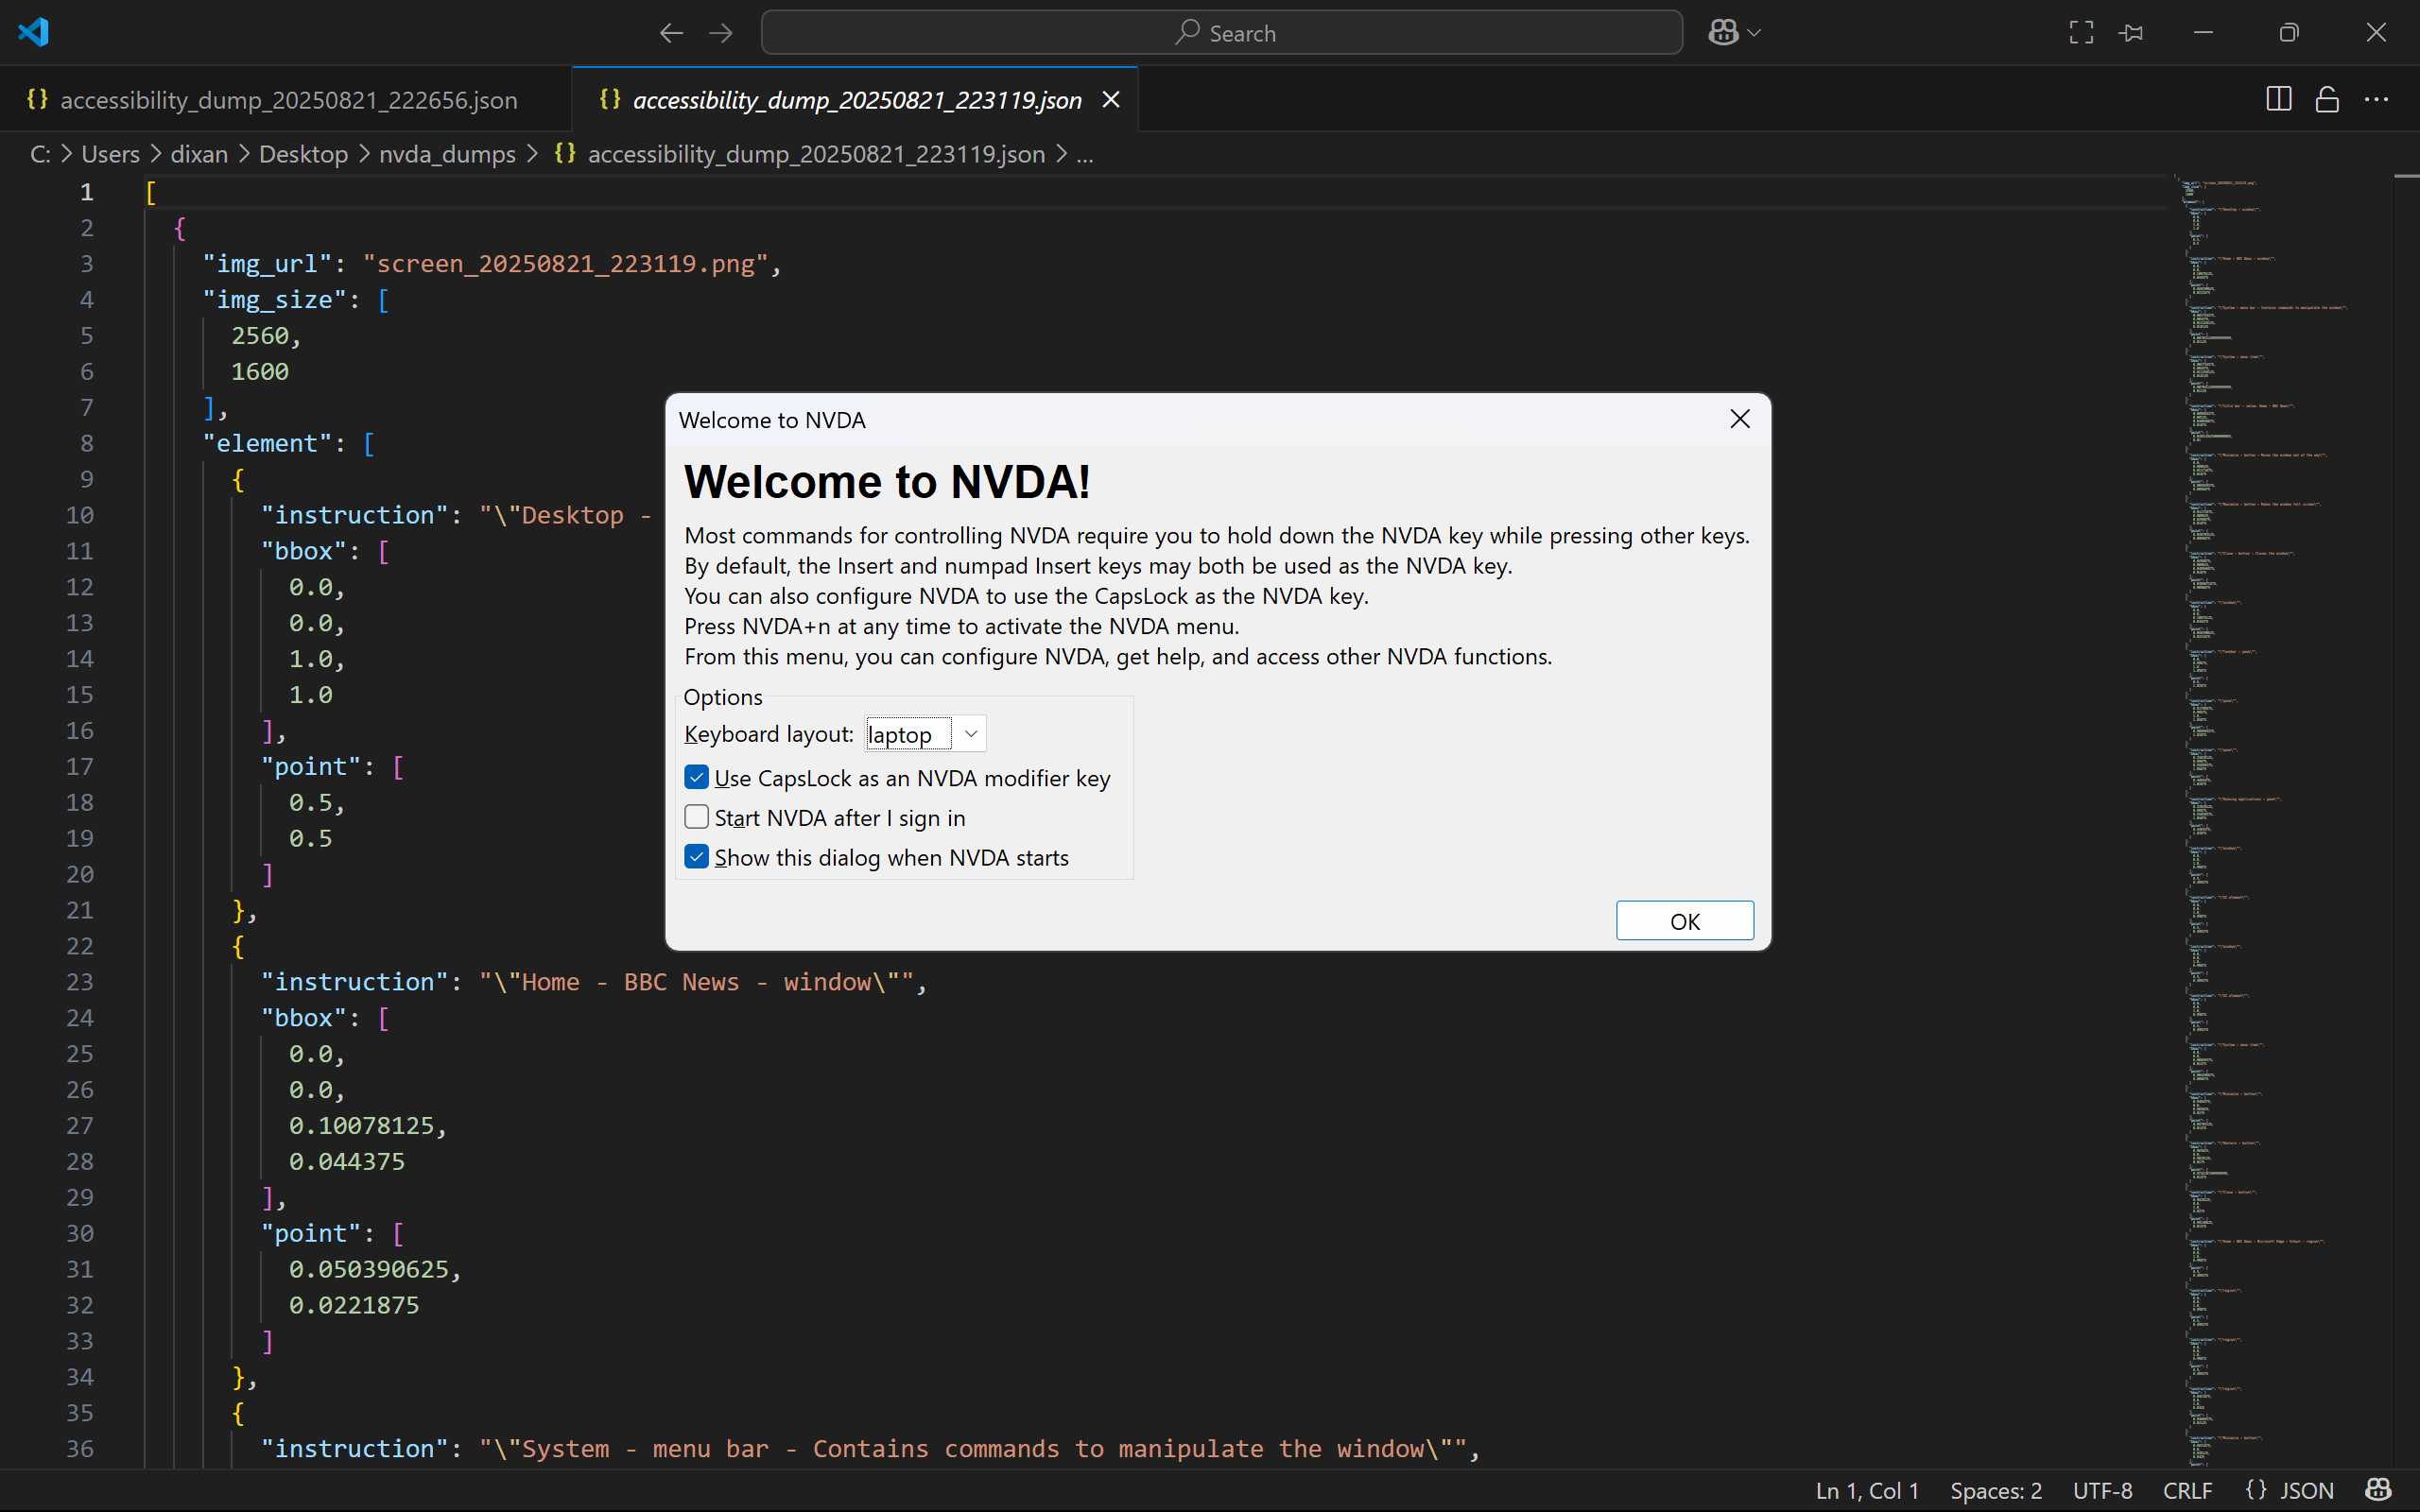
UI elements on screen:
"Desktop - window"
"Google Gemini - window"
"System - menu bar - Contains commands to manipulate the window"
"System - menu item"
"title bar - value: Google Gemini"
"Minimise - button - Moves the window out of the way"
"Maximise - button - Makes the window full screen"
"Close - button - Closes the window"
"window"
"Taskbar - pane"
"pane"
"Running applications - pane"
"Welcome to NVDA - window"
"title bar - value: Welcome to NVDA"
"Close - button - Closes the window"
"Welcome to NVDA - dialog - Welcome to NVDA!
Most commands for controlling NVDA require you to hol..."
"Welcome to NVDA! - window"
"Welcome to NVDA! - text"
"Most commands for controlling NVDA require you to hold down the NVDA key while pressing other key..."
"Options - window"
"Options - grouping"
"Keyboard layout: - window"
"Keyboard layout: - text"
"Keyboard layout: - window"
"Keyboard layout: - combo box - value: laptop"
"Keyboard layout: - text - value: laptop"
"Open - button"
"Use CapsLock as an NVDA modifier key - window"
"Use CapsLock as an NVDA modifier key - check box"
"Start NVDA after I sign in - window"
"Start NVDA after I sign in - check box"
"Show this dialog when NVDA starts - window"
"Show this dialog when NVDA starts - check box"
"OK - window"
"OK - button"
"accessibility_dump_20250821_223119.json - Visual Studio Code - pane"
"pane"
"Minimize - button"
"Maximize - button"
"Restore - button"
"Close - button"
"pane"
"accessibility_dump_20250821_223119.json - Visual Studio Code - document"
"section"
"pane"
"window"
"UI element"
"DesktopWindowXamlSource - pane"
"pane"
"tab control"
"list"
"Windows PowerShell - tab"
"graphic"
"Windows PowerShell - text"
"Close Tab - button"
" - text"
"New Tab - split button - Press the button to open a new terminal tab with your default profile. O..."
" - button"
" - text"
"More options - button"
"button"
" - text"
"button"
" - text"
"button"
" - text"
"UI element"
"Windows PowerShell - terminal"
"Vertical - scroll bar - value: 0"
"Vertical Small Decrease - button"
" - text"
"Vertical Large Increase - button"
"Vertical Small Increase - button"
" - text"
"System - menu bar"
"System - menu item"
"Minimise - button"
"Maximise - button"
"Close - button"